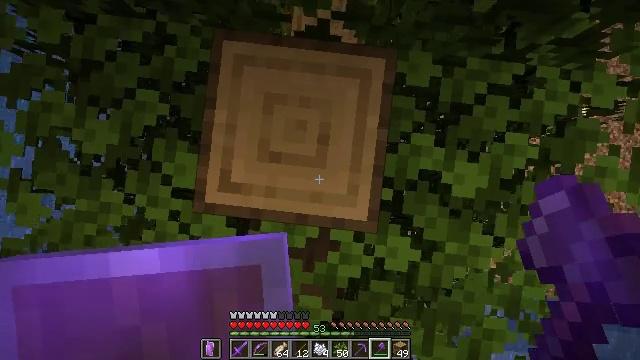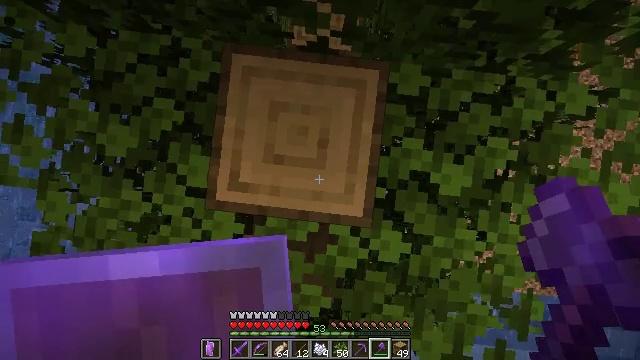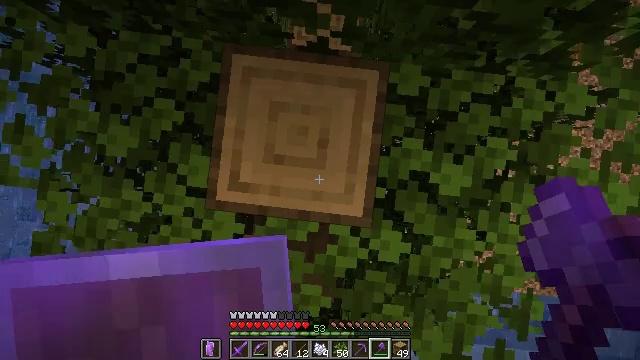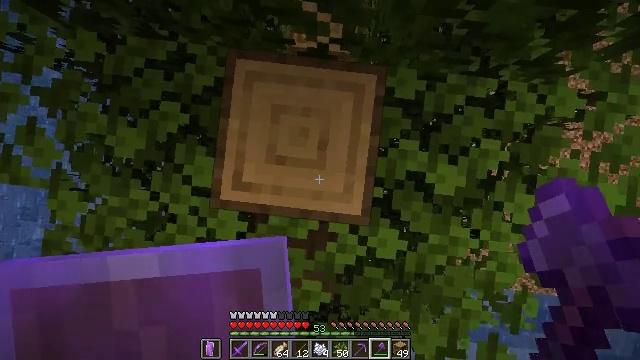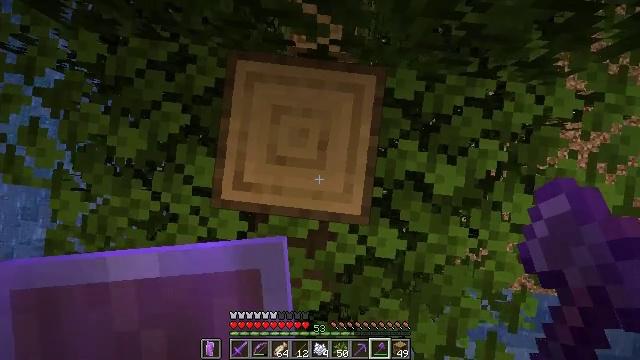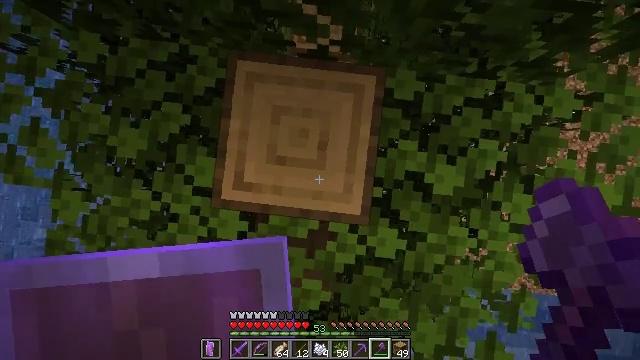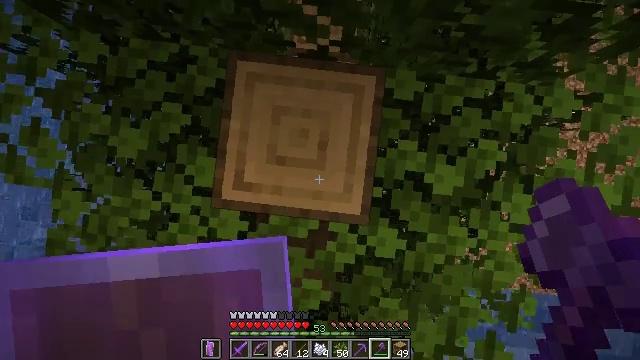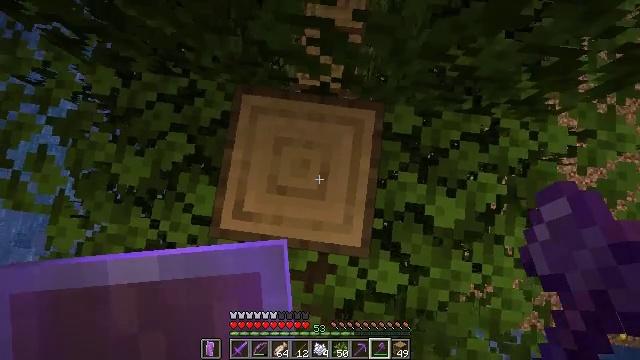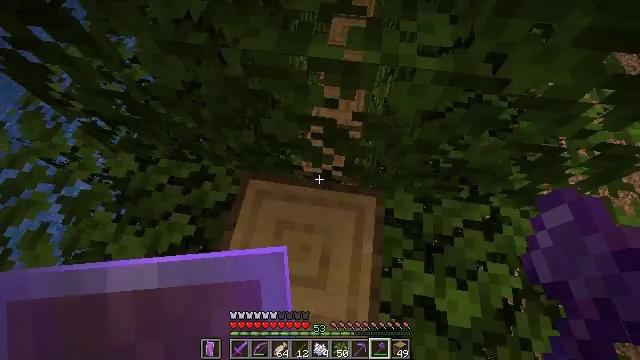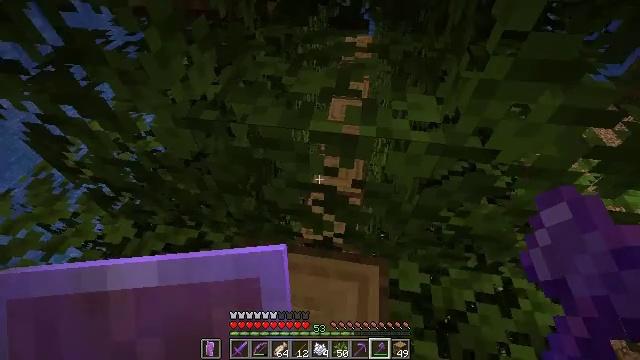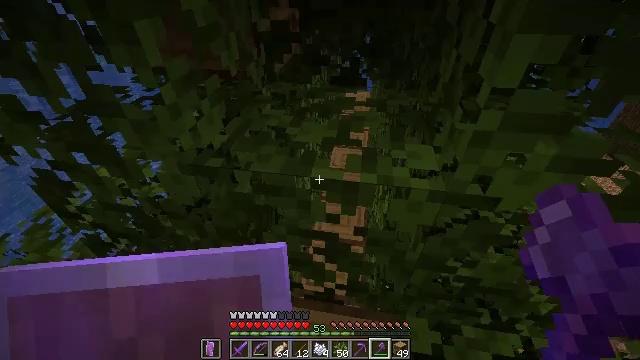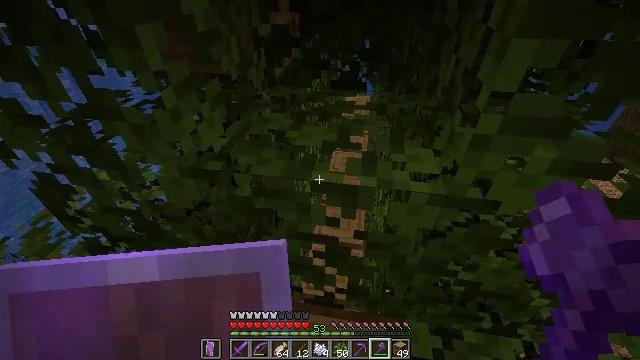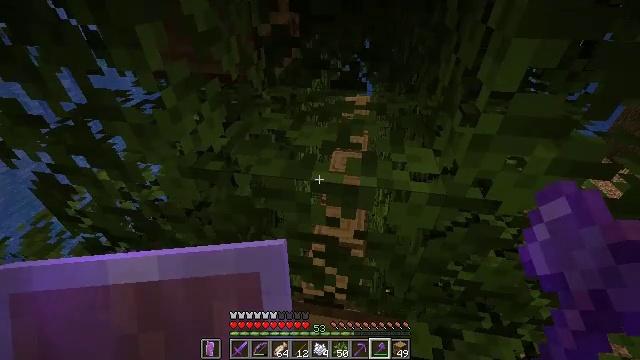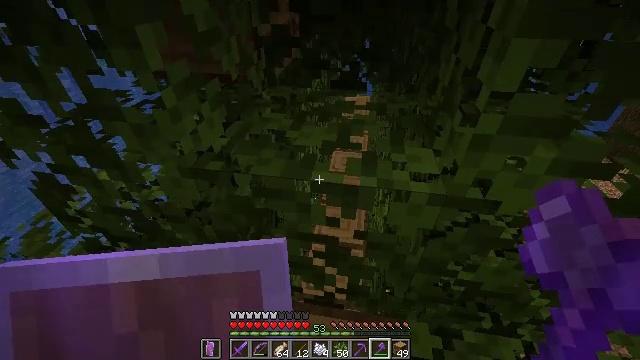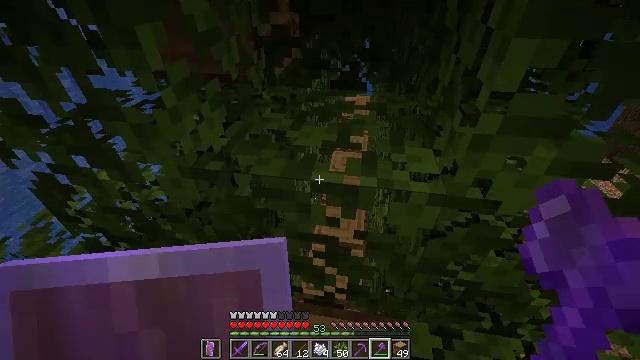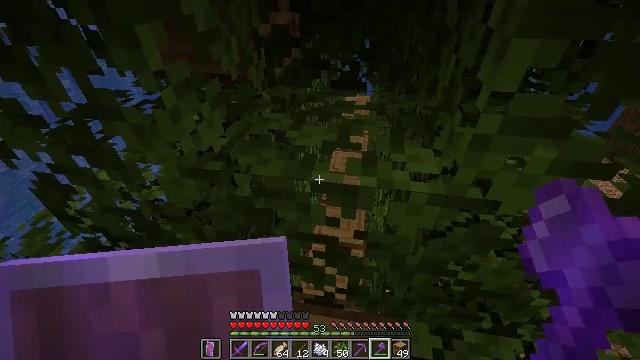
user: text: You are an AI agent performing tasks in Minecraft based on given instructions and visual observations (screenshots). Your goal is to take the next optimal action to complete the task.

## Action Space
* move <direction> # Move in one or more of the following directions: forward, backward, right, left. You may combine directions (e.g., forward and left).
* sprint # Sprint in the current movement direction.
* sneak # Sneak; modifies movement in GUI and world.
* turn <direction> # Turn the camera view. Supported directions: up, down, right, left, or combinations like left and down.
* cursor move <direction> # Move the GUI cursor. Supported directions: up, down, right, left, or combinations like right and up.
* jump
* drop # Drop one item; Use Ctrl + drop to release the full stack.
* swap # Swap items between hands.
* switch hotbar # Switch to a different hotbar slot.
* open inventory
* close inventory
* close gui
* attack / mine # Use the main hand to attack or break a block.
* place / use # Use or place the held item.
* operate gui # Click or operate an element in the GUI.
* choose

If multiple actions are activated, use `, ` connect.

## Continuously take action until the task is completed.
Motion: motion action
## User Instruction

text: Chop down the oak log.
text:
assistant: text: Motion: no_op
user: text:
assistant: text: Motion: no_op
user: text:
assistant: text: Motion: no_op
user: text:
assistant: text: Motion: no_op
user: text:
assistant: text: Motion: no_op
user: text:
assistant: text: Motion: no_op
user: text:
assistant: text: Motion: turn up
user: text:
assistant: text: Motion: turn left and up
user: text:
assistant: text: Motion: turn up
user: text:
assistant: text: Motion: turn up
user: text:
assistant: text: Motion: no_op
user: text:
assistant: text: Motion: no_op
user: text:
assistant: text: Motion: no_op
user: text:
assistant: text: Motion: no_op
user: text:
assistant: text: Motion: no_op
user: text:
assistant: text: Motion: no_op
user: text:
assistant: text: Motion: no_op
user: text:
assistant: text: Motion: no_op
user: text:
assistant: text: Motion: no_op
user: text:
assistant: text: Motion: turn down
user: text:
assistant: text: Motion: turn down
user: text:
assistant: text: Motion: turn down
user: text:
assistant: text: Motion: no_op
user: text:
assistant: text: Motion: no_op
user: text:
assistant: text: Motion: no_op
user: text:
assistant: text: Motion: turn down
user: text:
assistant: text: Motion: turn down
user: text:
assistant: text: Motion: turn down
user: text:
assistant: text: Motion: no_op
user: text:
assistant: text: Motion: no_op